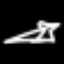
Label: hourglass